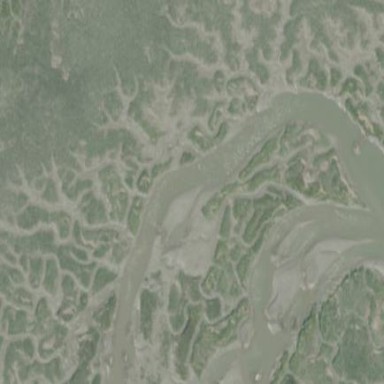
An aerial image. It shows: Wetland area with tidal influence.